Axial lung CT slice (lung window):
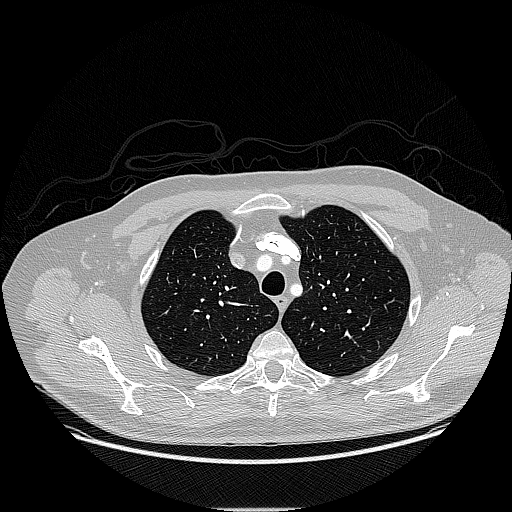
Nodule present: no